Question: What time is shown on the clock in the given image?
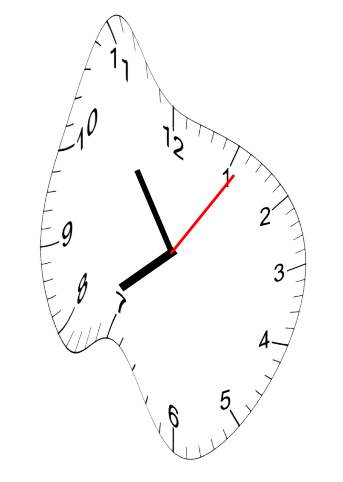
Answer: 07:54:06